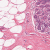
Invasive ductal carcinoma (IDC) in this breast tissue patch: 0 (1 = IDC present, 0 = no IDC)